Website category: game
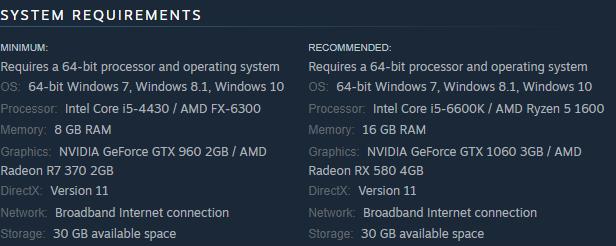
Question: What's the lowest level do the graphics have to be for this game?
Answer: NVIDIA GeForce GTX 960 2GB / AMD Radeon R7 370 2GB

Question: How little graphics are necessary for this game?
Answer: NVIDIA GeForce GTX 960 2GB / AMD Radeon R7 370 2GB

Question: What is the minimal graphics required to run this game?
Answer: NVIDIA GeForce GTX 960 2GB / AMD Radeon R7 370 2GB

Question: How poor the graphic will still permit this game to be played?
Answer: NVIDIA GeForce GTX 960 2GB / AMD Radeon R7 370 2GB

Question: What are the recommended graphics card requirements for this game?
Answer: NVIDIA GeForce GTX 1060 3GB / AMD Radeon RX 580 4GB

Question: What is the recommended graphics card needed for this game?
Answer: NVIDIA GeForce GTX 1060 3GB / AMD Radeon RX 580 4GB

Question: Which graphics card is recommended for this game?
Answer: NVIDIA GeForce GTX 1060 3GB / AMD Radeon RX 580 4GB

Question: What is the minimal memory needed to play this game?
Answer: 8 GB RAM

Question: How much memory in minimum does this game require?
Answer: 8 GB RAM

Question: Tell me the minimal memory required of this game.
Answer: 8 GB RAM

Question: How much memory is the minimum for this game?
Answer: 8 GB RAM

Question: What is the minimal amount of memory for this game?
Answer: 8 GB RAM

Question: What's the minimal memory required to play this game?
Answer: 8 GB RAM

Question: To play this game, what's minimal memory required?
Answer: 8 GB RAM

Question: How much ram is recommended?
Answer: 16 GB RAM

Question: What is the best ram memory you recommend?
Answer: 16 GB RAM

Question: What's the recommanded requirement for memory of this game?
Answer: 16 GB RAM

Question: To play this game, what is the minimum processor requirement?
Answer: Intel Core i5-4430 / AMD FX-6300

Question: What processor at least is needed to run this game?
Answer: Intel Core i5-4430 / AMD FX-6300

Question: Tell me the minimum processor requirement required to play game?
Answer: Intel Core i5-4430 / AMD FX-6300

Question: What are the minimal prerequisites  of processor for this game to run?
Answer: Intel Core i5-4430 / AMD FX-6300

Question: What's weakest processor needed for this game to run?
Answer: Intel Core i5-4430 / AMD FX-6300

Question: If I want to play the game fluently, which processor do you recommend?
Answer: Intel Core i5-6600K / AMD Ryzen 5 1600

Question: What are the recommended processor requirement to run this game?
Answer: Intel Core i5-6600K / AMD Ryzen 5 1600

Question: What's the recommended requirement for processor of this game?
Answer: Intel Core i5-6600K / AMD Ryzen 5 1600

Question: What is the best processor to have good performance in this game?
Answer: Intel Core i5-6600K / AMD Ryzen 5 1600

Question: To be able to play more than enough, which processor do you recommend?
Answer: Intel Core i5-6600K / AMD Ryzen 5 1600